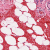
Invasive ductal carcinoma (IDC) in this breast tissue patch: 1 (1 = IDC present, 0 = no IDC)